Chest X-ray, AP view. Patient: 62 years old, sex M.
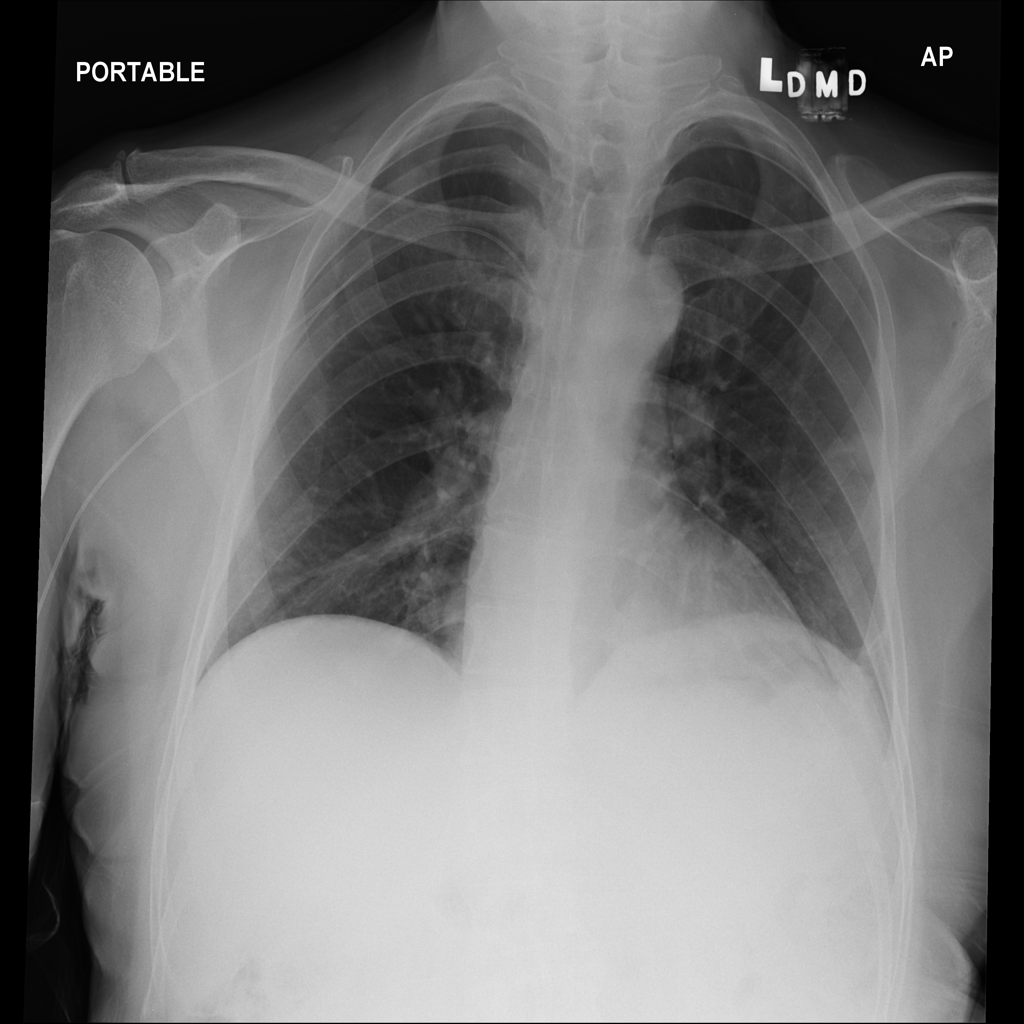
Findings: No Finding